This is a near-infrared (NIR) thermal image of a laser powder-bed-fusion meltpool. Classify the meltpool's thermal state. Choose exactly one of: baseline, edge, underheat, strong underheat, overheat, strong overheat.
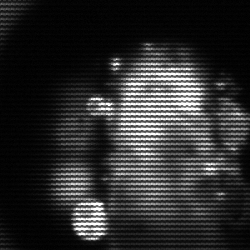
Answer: strong underheat